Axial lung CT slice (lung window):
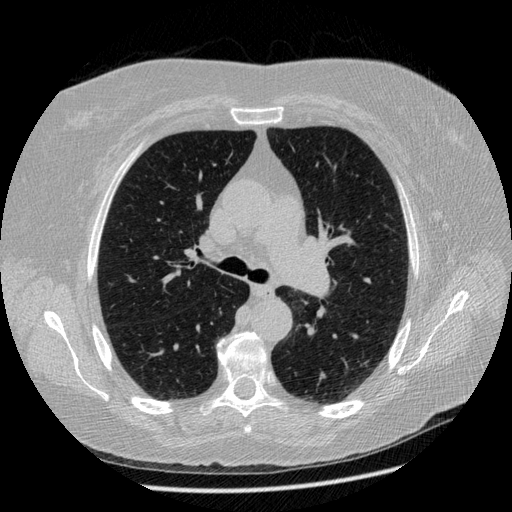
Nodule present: no